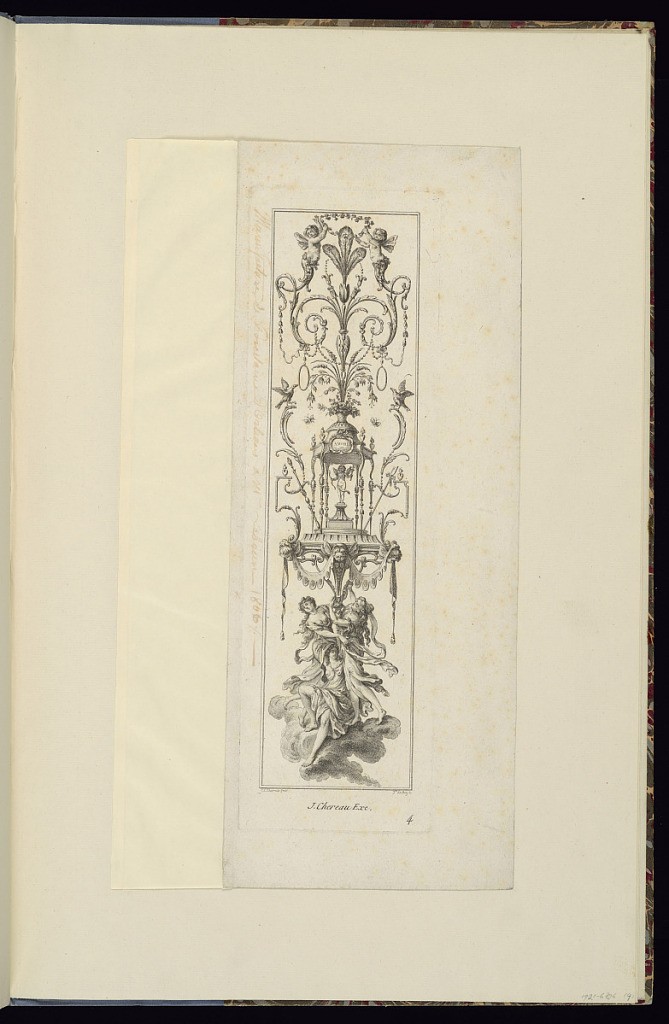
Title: Panel Design
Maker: Claude-Louis Desrais, French, 1746–1816
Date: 1789
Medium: Etching and engraving on laid paper
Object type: Print
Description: Fourth plate from a series of six plates of arabesque panel designs, featuring neo-classical ornament. A central putto stands under a roofed structure, decorated with flaming heart finials, titled Amori, in the center of the plate, above a basket of flowers with leaves, arabesque ornament featuring fleurons, birds, butterflies, flaming hearts, acanthus leaf ornament, peacock feathers, winged putti herms. Below, three female figures on clouds support the temple structure above. The plate is signed and numbered with an inscription in red ink along the left side.